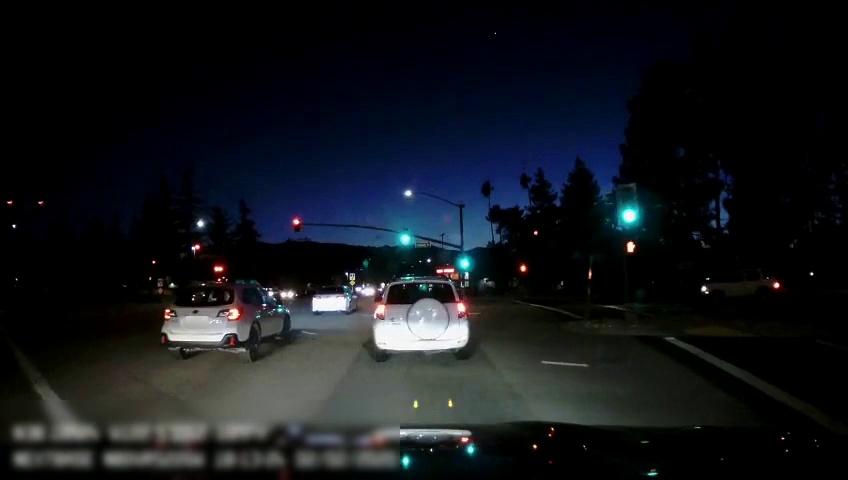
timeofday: Night
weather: Other
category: Drivable Space
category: Vehicles | SUV
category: Vehicles | Truck
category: Vehicles | Car
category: Vehicles | SUV
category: Vehicles | SUV
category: Vehicles | SUV
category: Lanes | Alternate Lane
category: Lanes | Alternate Lane
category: Traffic | Lights
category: Traffic | Lights
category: Traffic | Lights
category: Traffic | Lights
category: Traffic | Lights
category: Traffic | Lights
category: Traffic | Lights
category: Traffic | Lights
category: Traffic | Lights
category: Traffic | Signs